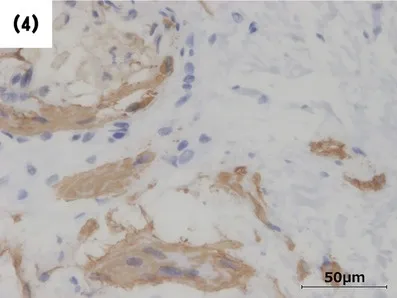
Although fragmented due to significant degeneration, spindle-shaped smooth muscle actin-positive cells were observed within and surrounding the unstructured hyalinized tissue.
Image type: pathology (immunostaining)